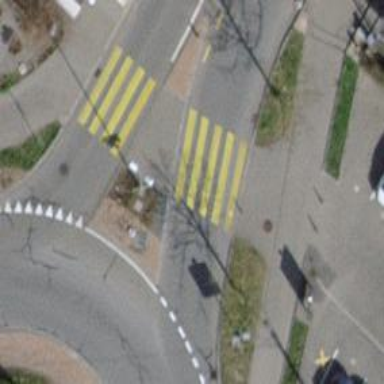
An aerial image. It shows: Uncontrolled zebra crossing with central island.